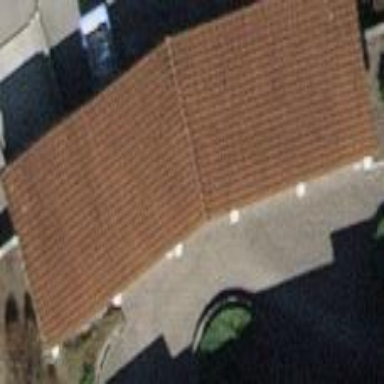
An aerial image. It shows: View of roof of building.